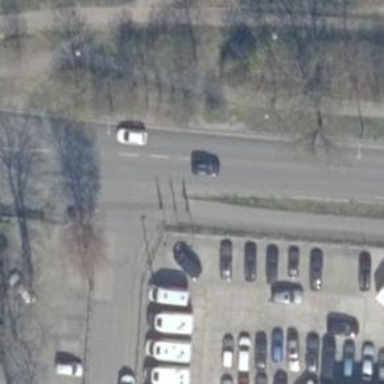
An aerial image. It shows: Secondary road with asphalt surface and separate sidewalk.